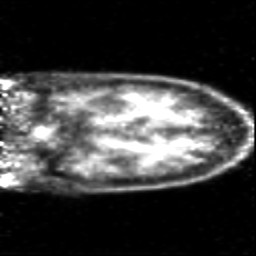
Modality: PET
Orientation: coronal
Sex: female
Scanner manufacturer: siemens